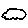
Label: cloud